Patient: sex M, age 22
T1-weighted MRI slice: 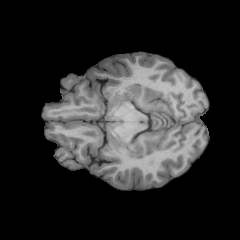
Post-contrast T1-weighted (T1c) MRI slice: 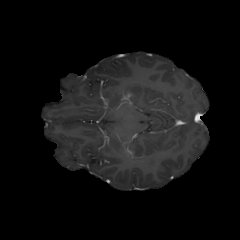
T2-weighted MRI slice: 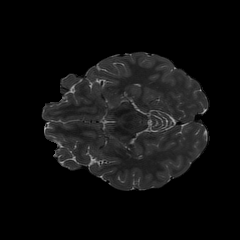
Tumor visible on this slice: no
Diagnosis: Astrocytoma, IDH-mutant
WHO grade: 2